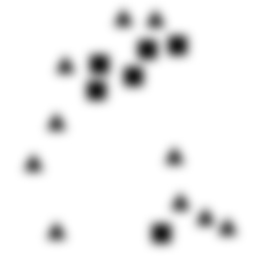
Squares: 6
Triangles: 10
Stars: 0
Total shapes: 16